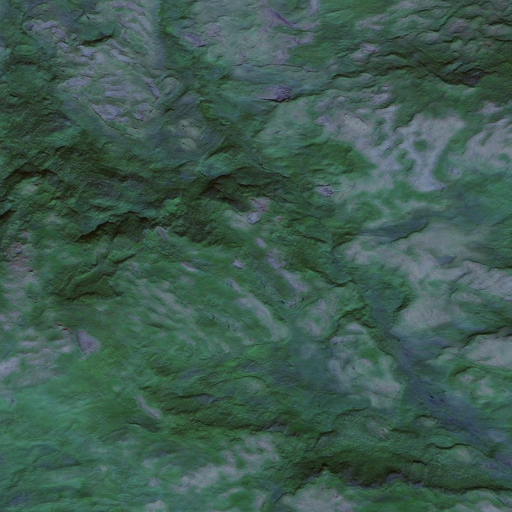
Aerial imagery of gap in Alaska named Greenwood Pass containing only unknown